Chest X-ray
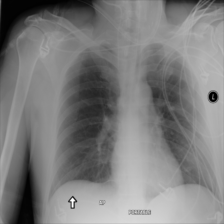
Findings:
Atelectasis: negative
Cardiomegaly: negative
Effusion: negative
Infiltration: negative
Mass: negative
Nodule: negative
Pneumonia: negative
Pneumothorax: negative
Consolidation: negative
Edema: negative
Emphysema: negative
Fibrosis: negative
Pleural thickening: negative
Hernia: negative